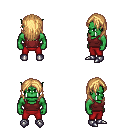
a pixel art fantasy rpg character, male body template, orc, green skin, maroon pirate shirt, red pants, light blonde long hairstyle, metal boots, four views (front, back, left, right), 2x2 character sprite sheet, small pixel art, hard edges, no anti-aliasing